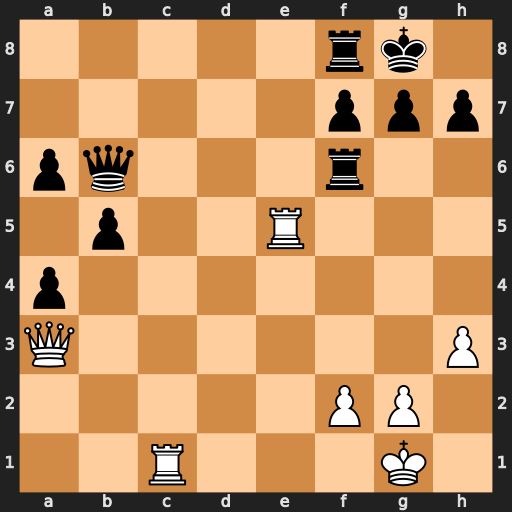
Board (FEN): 5rk1/5ppp/pq3r2/1p2R3/p7/Q6P/5PP1/2R3K1
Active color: w
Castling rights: -
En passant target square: -
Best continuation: Qxf8+ Kxf8 Rc8+ Qd8 Rxd8#